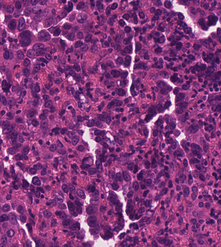
Tumor epithelial tissue: yes
Tumor-associated stroma tissue: no
Normal tissue: no